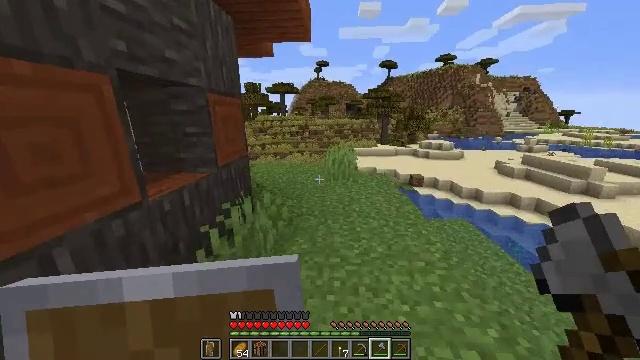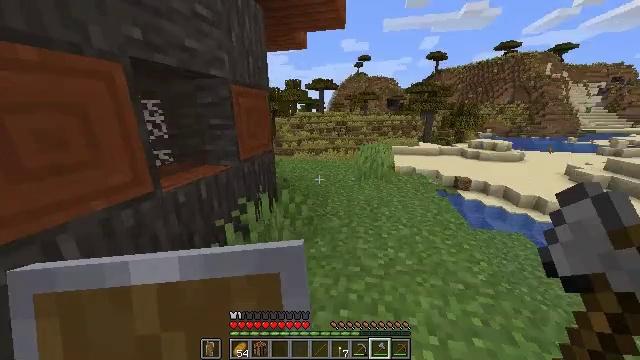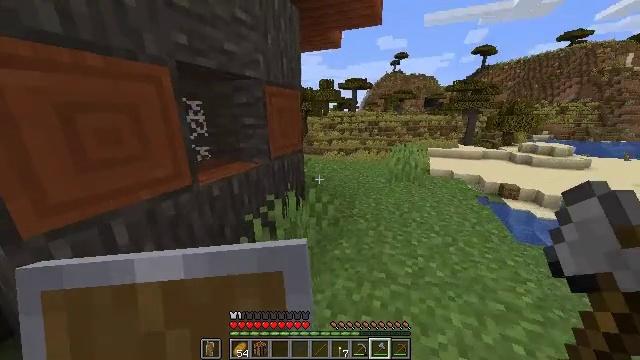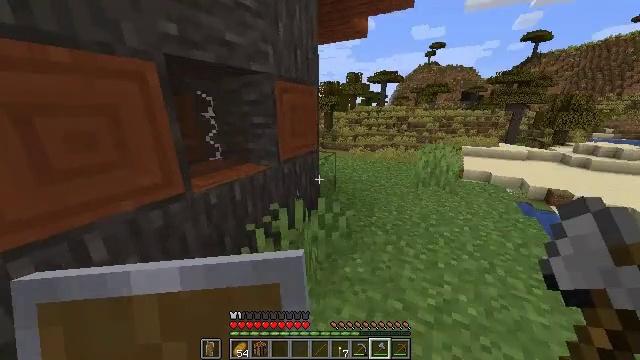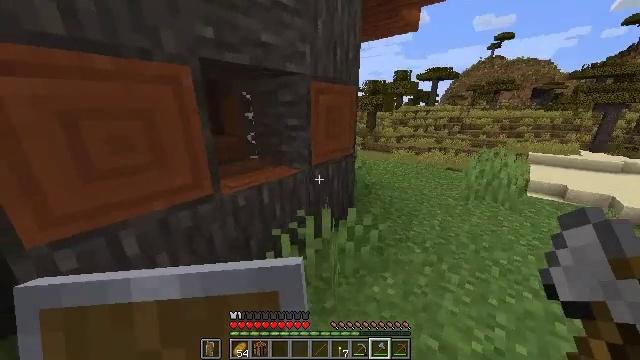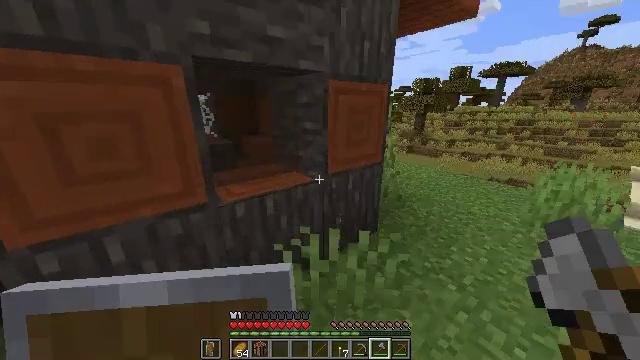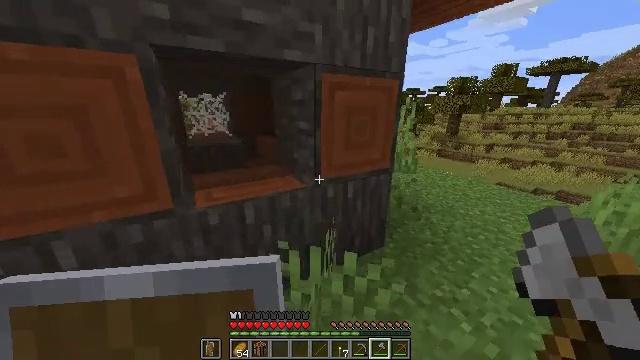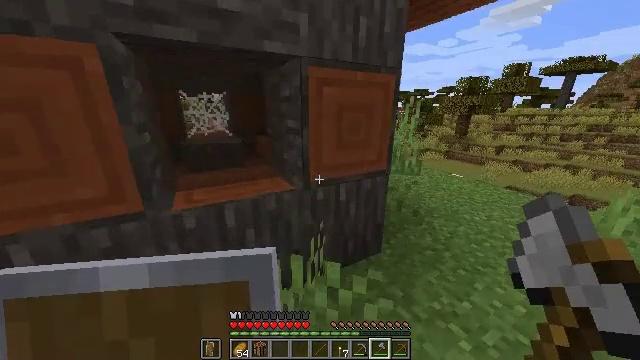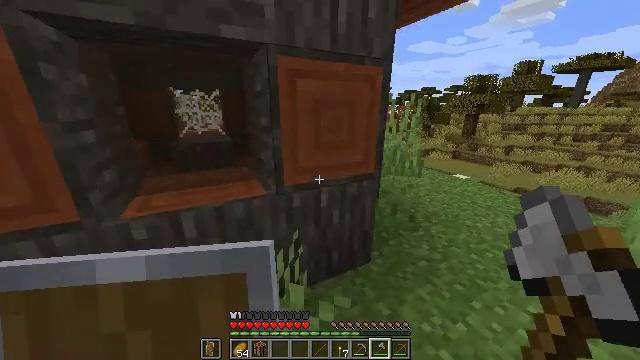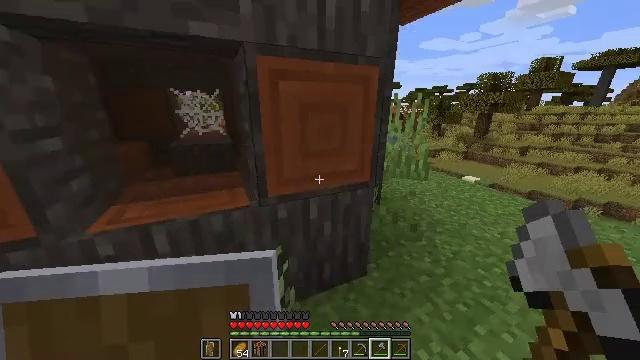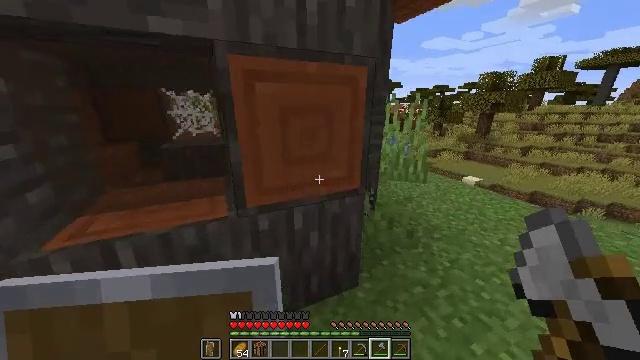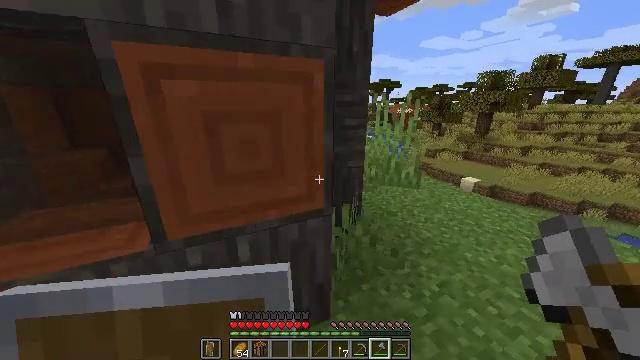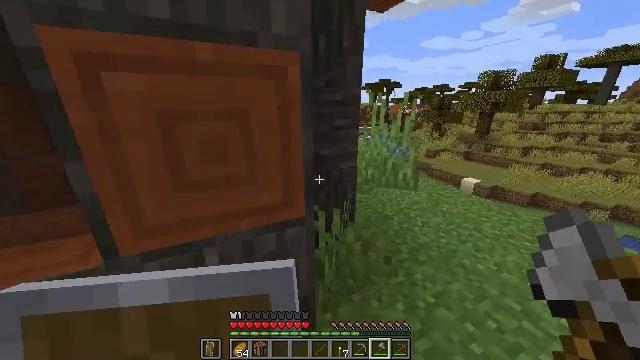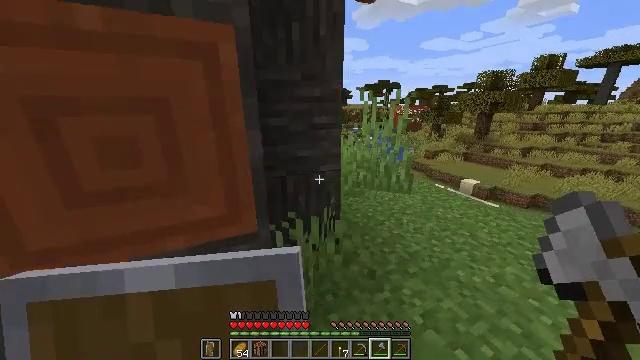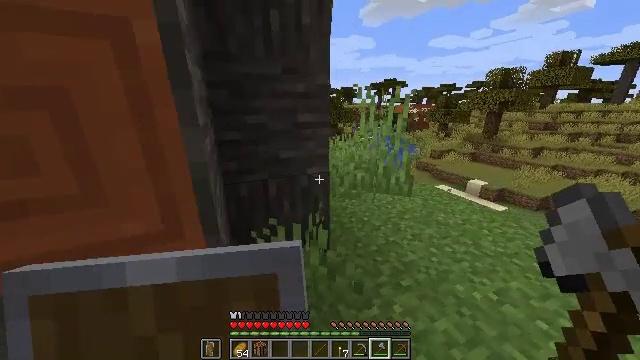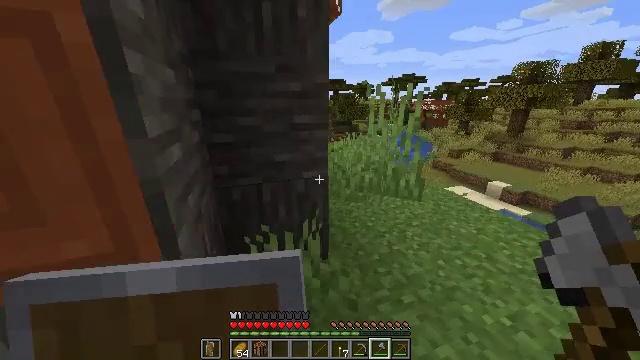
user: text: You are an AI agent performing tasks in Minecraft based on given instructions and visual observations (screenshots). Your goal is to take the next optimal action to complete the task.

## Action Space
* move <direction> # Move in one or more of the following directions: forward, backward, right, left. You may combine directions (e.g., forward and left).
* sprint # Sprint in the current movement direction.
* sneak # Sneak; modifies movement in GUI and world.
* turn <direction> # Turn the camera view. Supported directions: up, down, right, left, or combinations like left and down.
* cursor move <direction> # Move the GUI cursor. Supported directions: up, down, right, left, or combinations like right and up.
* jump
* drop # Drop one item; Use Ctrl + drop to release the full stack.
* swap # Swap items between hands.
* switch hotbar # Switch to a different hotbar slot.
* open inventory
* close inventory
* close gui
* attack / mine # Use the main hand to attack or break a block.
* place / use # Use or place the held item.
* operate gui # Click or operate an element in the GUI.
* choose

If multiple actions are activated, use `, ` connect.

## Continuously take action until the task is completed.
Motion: motion action
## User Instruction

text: Collect books by breaking the bookshelf.
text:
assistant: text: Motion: move forward and move right, sprint, turn left and down
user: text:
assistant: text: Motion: move forward, sprint, turn left
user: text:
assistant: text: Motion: move forward, sprint, turn left and down
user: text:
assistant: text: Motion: move forward and move right, sprint, turn left
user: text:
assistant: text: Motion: move forward and move right, sprint, turn left
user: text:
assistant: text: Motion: move forward and move right, sprint, turn left
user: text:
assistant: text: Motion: move forward and move right, sprint, turn left
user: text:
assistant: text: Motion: move forward and move right, sprint, turn left
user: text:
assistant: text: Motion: move forward and move right, sprint, turn left
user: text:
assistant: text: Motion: move forward and move right, sprint
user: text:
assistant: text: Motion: move forward and move right, sprint
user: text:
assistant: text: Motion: move forward and move right, sprint
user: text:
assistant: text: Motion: move forward and move right, sprint
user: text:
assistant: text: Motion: move forward and move right, sprint, turn left
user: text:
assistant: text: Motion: move forward and move right, sprint, turn left
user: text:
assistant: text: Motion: move forward and move right, sprint, turn left
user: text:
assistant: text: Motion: move forward and move right, sprint, turn left
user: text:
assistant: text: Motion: move forward and move right, sprint, turn left
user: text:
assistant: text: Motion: move forward and move right, sprint, turn left
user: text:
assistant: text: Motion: move forward and move right, sprint, turn left
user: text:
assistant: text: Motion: move forward and move right, sprint, turn left
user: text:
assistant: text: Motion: move forward and move right, sprint, turn left
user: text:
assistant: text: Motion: move forward and move right, sprint
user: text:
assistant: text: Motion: move forward and move right, sprint, turn left
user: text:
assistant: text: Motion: move forward and move right, sprint, turn left
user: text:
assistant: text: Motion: move forward and move right, sprint, turn left
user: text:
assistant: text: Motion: move forward and move right, sprint, turn left and down
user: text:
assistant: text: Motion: move forward and move right, sprint, turn left
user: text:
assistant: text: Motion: sprint, turn left
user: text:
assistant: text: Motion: turn left